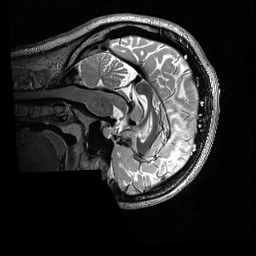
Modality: T2w
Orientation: sagittal
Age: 20
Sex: female
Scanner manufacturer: siemens
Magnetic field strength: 3 T
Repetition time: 3.2 s
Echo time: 0.56 s